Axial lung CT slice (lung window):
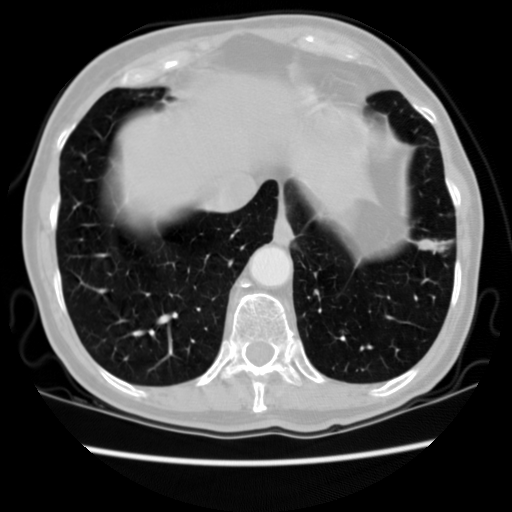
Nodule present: no